【题型】选择题　【知识点】函数　【难度】easy
函数 $f(x) = \frac{e^x(2x-1)}{x-1}$ 的大致图象是（ ） \\
A.

\quad
B.

 \\
C.

 \quad
 D.

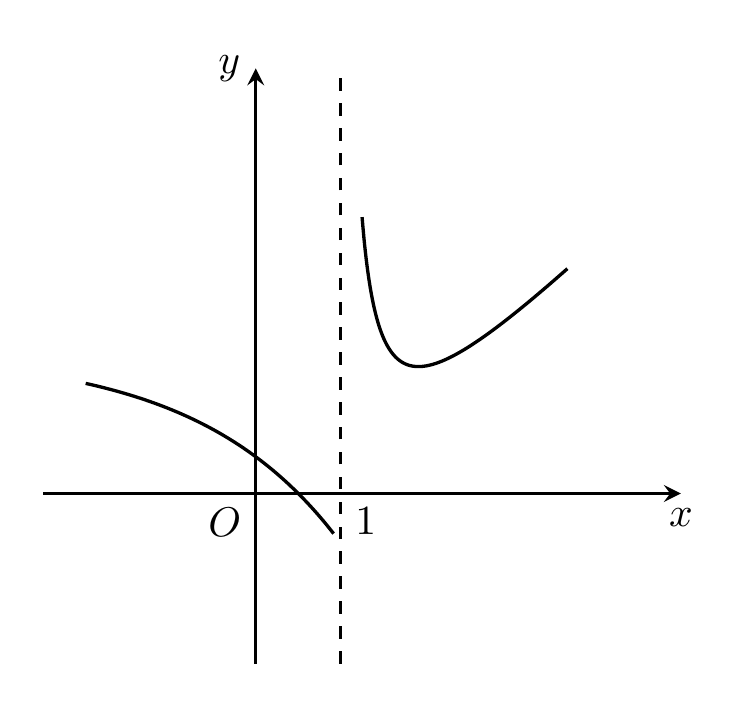
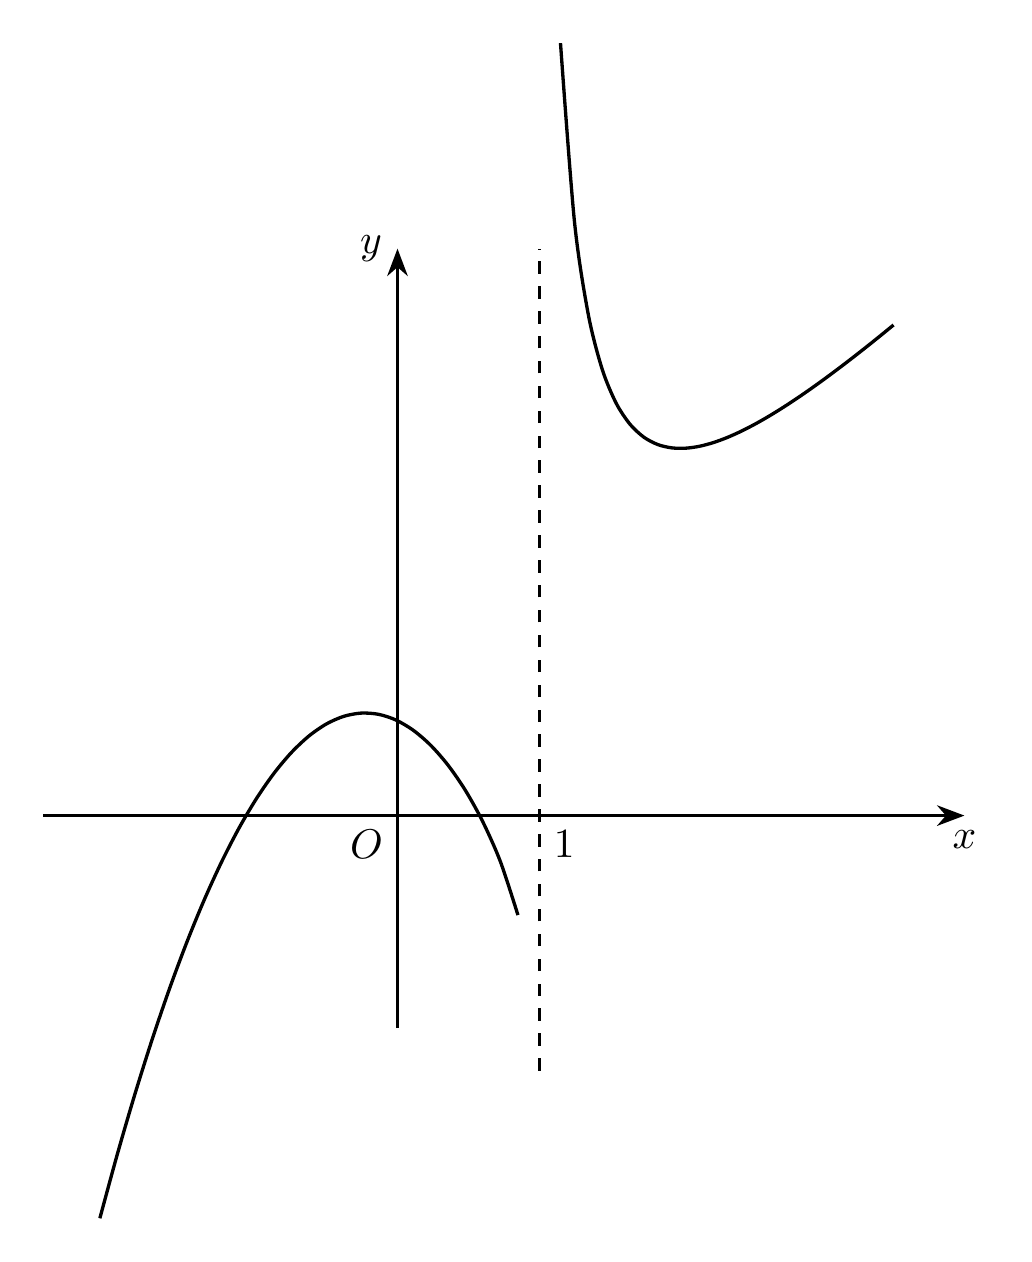
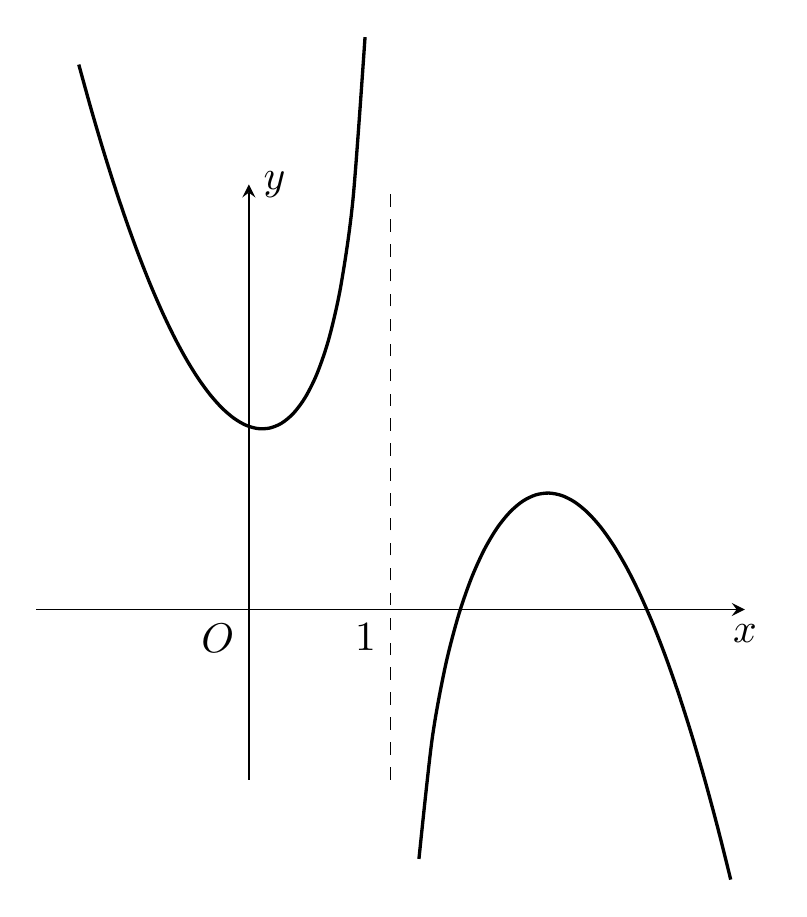
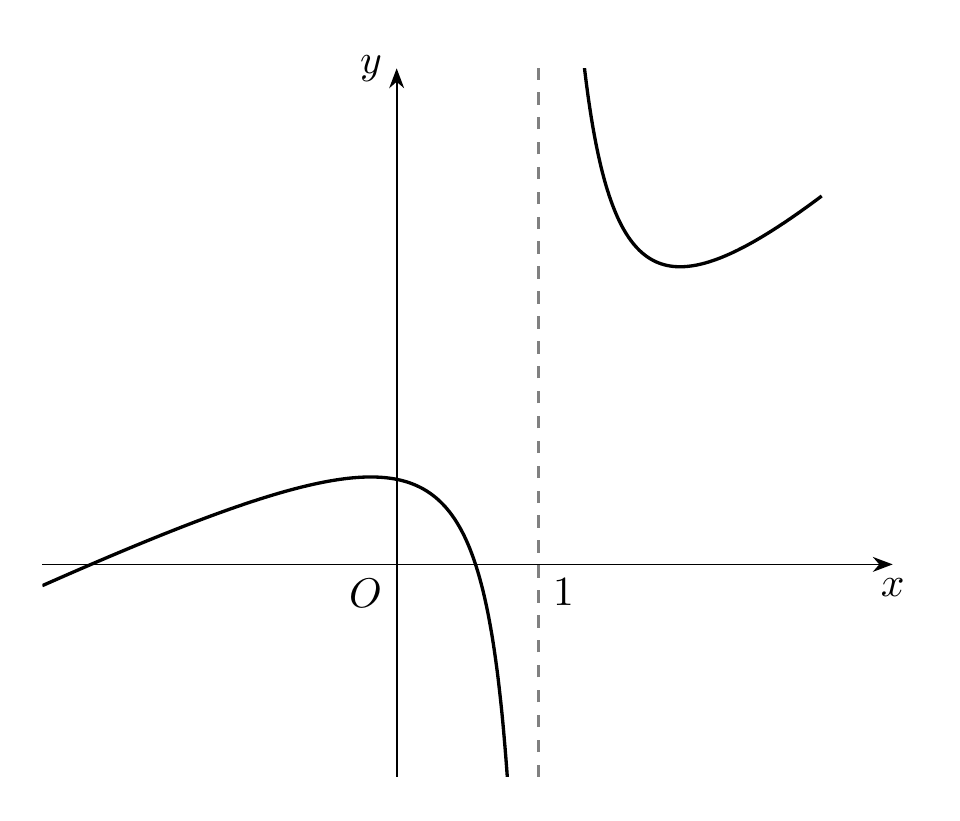
【解答】
【答案】 D

【分析】 利用导数判定单调性即可得出选项.

【解答】 解： $f(x) = \frac{e^x(2x-1)}{x-1}$， 定义域为 $\{x | x \neq 1\}$， \\
$\therefore f'(x) = \frac{e^x(2x^2-3x)}{(x-1)^2}$， \\
令 $f'(x) > 0 \Rightarrow x \in (-\infty, 0) \cup (\frac{3}{2}, +\infty)$， \\
所以 $f(x)$ 在 $(-\infty, 0)$ 和 $(\frac{3}{2}, +\infty)$ 上单调递增， 排除 A、 C， \\
当 $x < 0$ 时， $2x-1 < 0, x-1 < 0$， 所以 $f(x) > 0$， 排除 B. \\
故选： D.

【点评】 本题主要考查了函数图象的判断， 函数的导数的应用， 属于基础题.